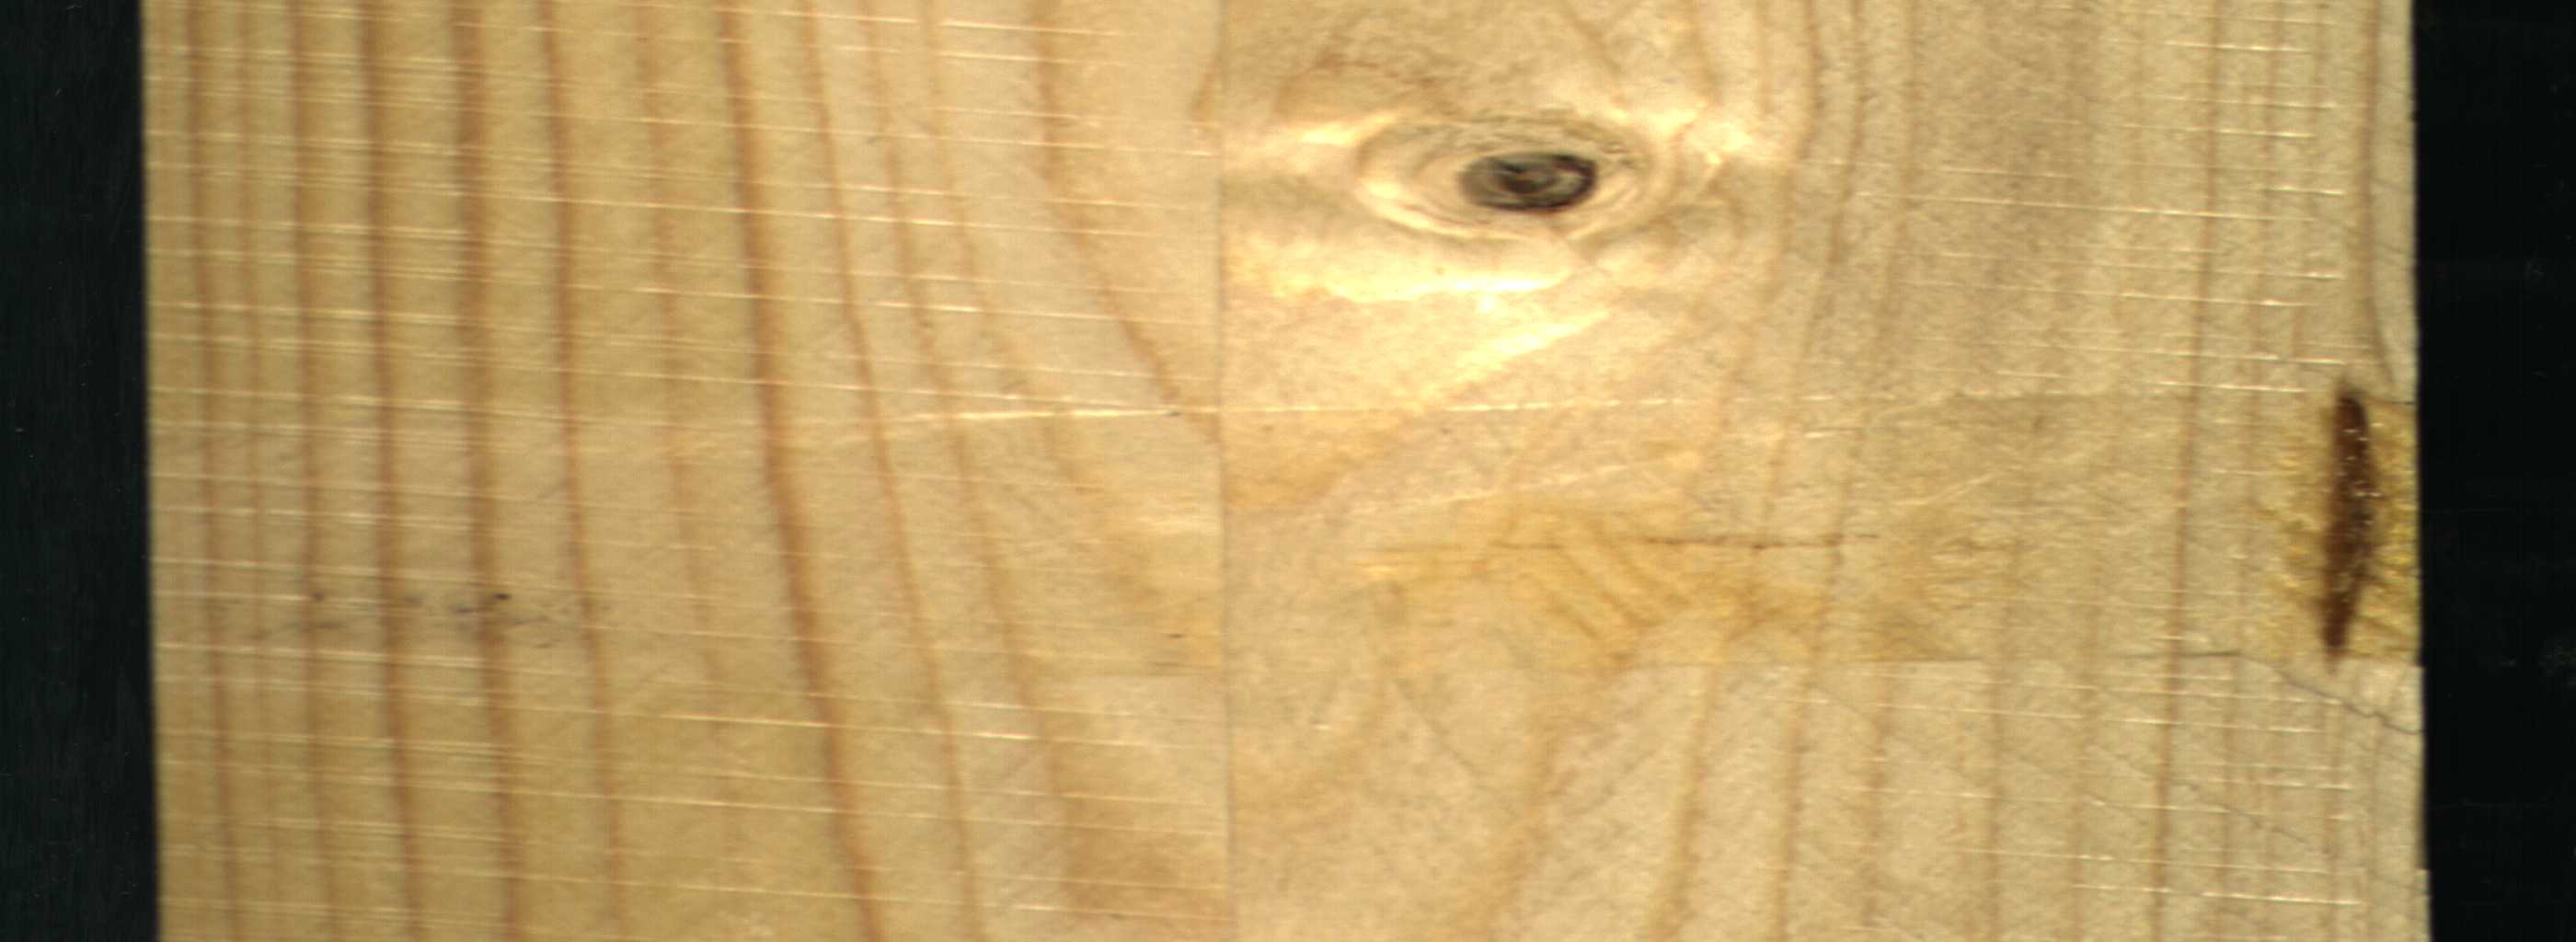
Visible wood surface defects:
resin
Dead_Knot